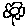
Label: flower